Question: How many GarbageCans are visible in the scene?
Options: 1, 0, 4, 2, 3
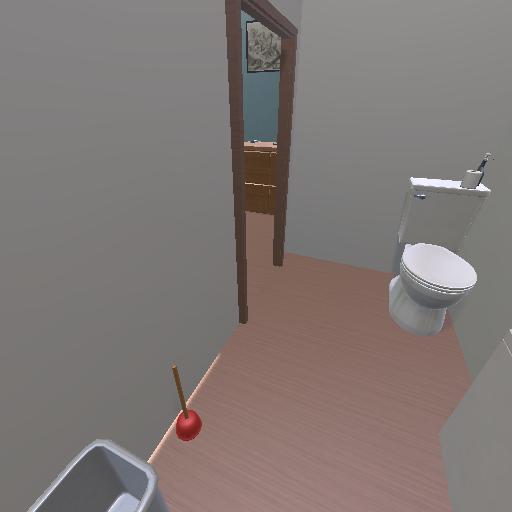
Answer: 1